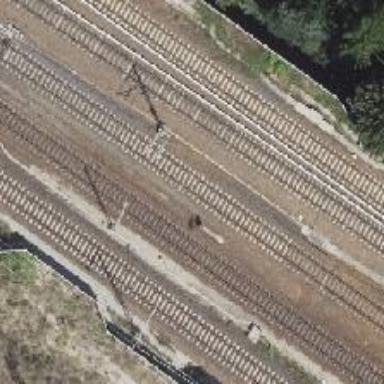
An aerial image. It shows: Milestone along the railway with catenary mast.